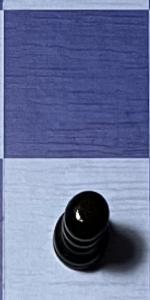
Label: Pawn_Black